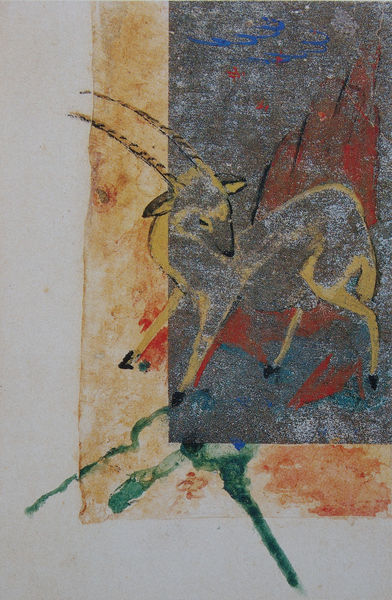
Titel: Steinbock
Künstler: Franz Marc
Standort: Schweiz
Institution: Privatbesitz
Schlagwörter: blau, felsen, gemälde, hand, kopf, körper, schatten, weiß, aquarell, gelb, grün, ocker, braun, bunt, finger, grau, orange, pastell, schwarz, zeichnung, rot, tier, malerei, augen, gesicht, rahmen, stehen, horn, öl, natur, ohren, beine, hufe, schwanz, bein, japan, papier, umrisse, abstrakt, hellbraun, modern, farbe, grafik, graphik, siebdruck, wasserfarbe, blue, oil, red, white, window, black, expressionism, formal, gold, gouache, gray, green, grey, nose, painting, wall, yellow, japanese, picture, pink, print, reflection, two, brown, perspective, transparent, anthrazit, umriss, rechteck, asien, druck, lithographie, grafisch, hufen, flecken, maserung, wood, reh, schnauze, cloud, clouds, rock, rocks, sky, stone, maul, zeichnerisch, background, ear, head, mountain, nature, german, child, eyes, feet, hörner, flat, grass, night, bild im bild, drawing, paper, geweih, frame, bock, color, shadow, bird, expressionist, outline, tail, birds, ziegenbock, ziege, kleckse, dekorativ, kandinsky, chagall, abstract, marc, small, day, cloak, ink, rectangle, square, watercolor, watercolour, art, colorful, colors, matisse, detail, ears, painter, durchscheinend, wandbemalung, franz marc, widder, squares, gemse, animal, deer, dynamic, eye, franz, legs, lines, mark, war, yello, fingers, steinbock, antilope, cave, hoof, horns, baby, contemporary, antelope, artiodactyla, asian, blue animal, bovidae, buck, canvas, capricorn, capricorne, cave art, cave painting, colour, corns, coulds, dee, drip, eland, elegant, emu, farben, flow, four, fresco, gazelle, gnu, goat, graffiti, grey background, hirsch, hoorn, hooves, horned, ibeck, ibek, ibex, ibyx, ifranz marc, illusionism, kildeer, kitten, lascaux, layers, palimpsest, modernist, linear, majestic, mammal, minimal, modernity, mountainous, native, ochre, oryx, overlap, overlay, paint, paitning, persian, pigment, primitive, ram, rand, rust, sand painting, scheu, semi-abstract, sheep, simple, space, splash, splatter, stamp, stamped, stylized, voilent, wahmen, wallpainting, waterpaint, miniature, africa, kid, wandzeichnung, standing, body, agression, collage, modern art, scared, border, mosaic, left, college, hoofs, leg, fear, pop art, fawn, gafik, touch, pretty, streak, mountian, hof, corner, ro, blck, ox, acquarel, rem, faun, unicorn, bock reh abstrakt tier druck, sqaure, antlers, outlines, expressive, stag, bononbo, huff, geämalde, ft, rim, gatelle, ax, spread, outlined, wow, mixing, color block, paitn, red mountains, blue cloud, nosee, animal#, ovan, red hand, yellow goat, gisselle, rock art, mountain goat, creame